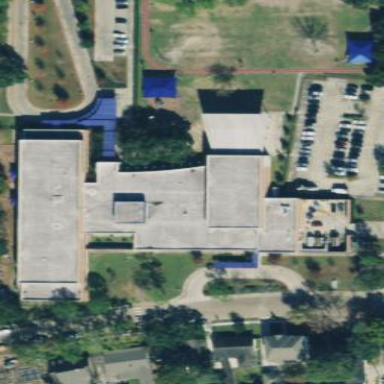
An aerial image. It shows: School.